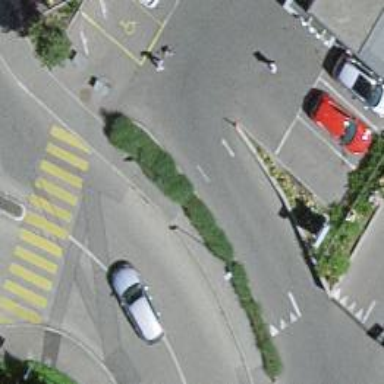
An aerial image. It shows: Road serving as parking aisle.